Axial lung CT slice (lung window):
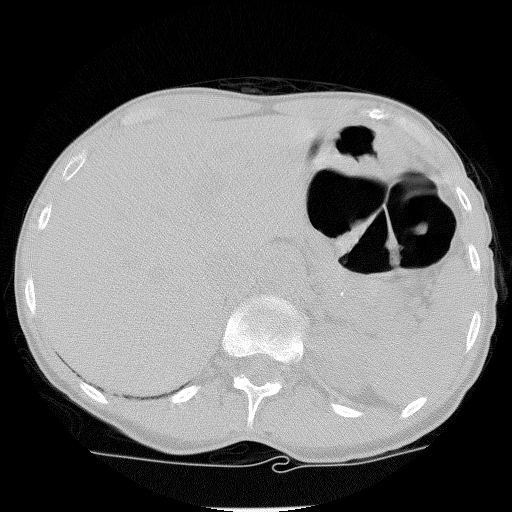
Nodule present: no